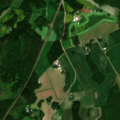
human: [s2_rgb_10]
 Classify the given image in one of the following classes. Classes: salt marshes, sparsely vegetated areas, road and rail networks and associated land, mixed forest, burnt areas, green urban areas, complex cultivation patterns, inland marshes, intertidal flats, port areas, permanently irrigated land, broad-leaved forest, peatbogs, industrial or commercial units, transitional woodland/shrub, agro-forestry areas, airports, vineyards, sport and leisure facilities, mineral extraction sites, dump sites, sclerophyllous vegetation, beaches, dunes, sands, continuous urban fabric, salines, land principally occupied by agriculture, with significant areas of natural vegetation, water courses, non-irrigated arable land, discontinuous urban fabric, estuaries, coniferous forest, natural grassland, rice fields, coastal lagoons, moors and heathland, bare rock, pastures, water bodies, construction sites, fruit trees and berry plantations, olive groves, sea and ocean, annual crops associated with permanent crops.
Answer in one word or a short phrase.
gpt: non-irrigated arable land, land principally occupied by agriculture, with significant areas of natural vegetation, broad-leaved forest, mixed forest